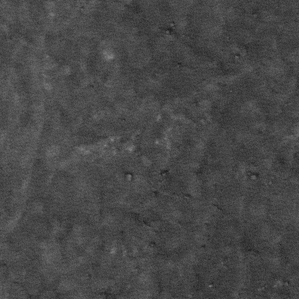
Label: frost